Field crop: maize
Growth stage: 2
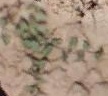
Species: convolvulus